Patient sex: M
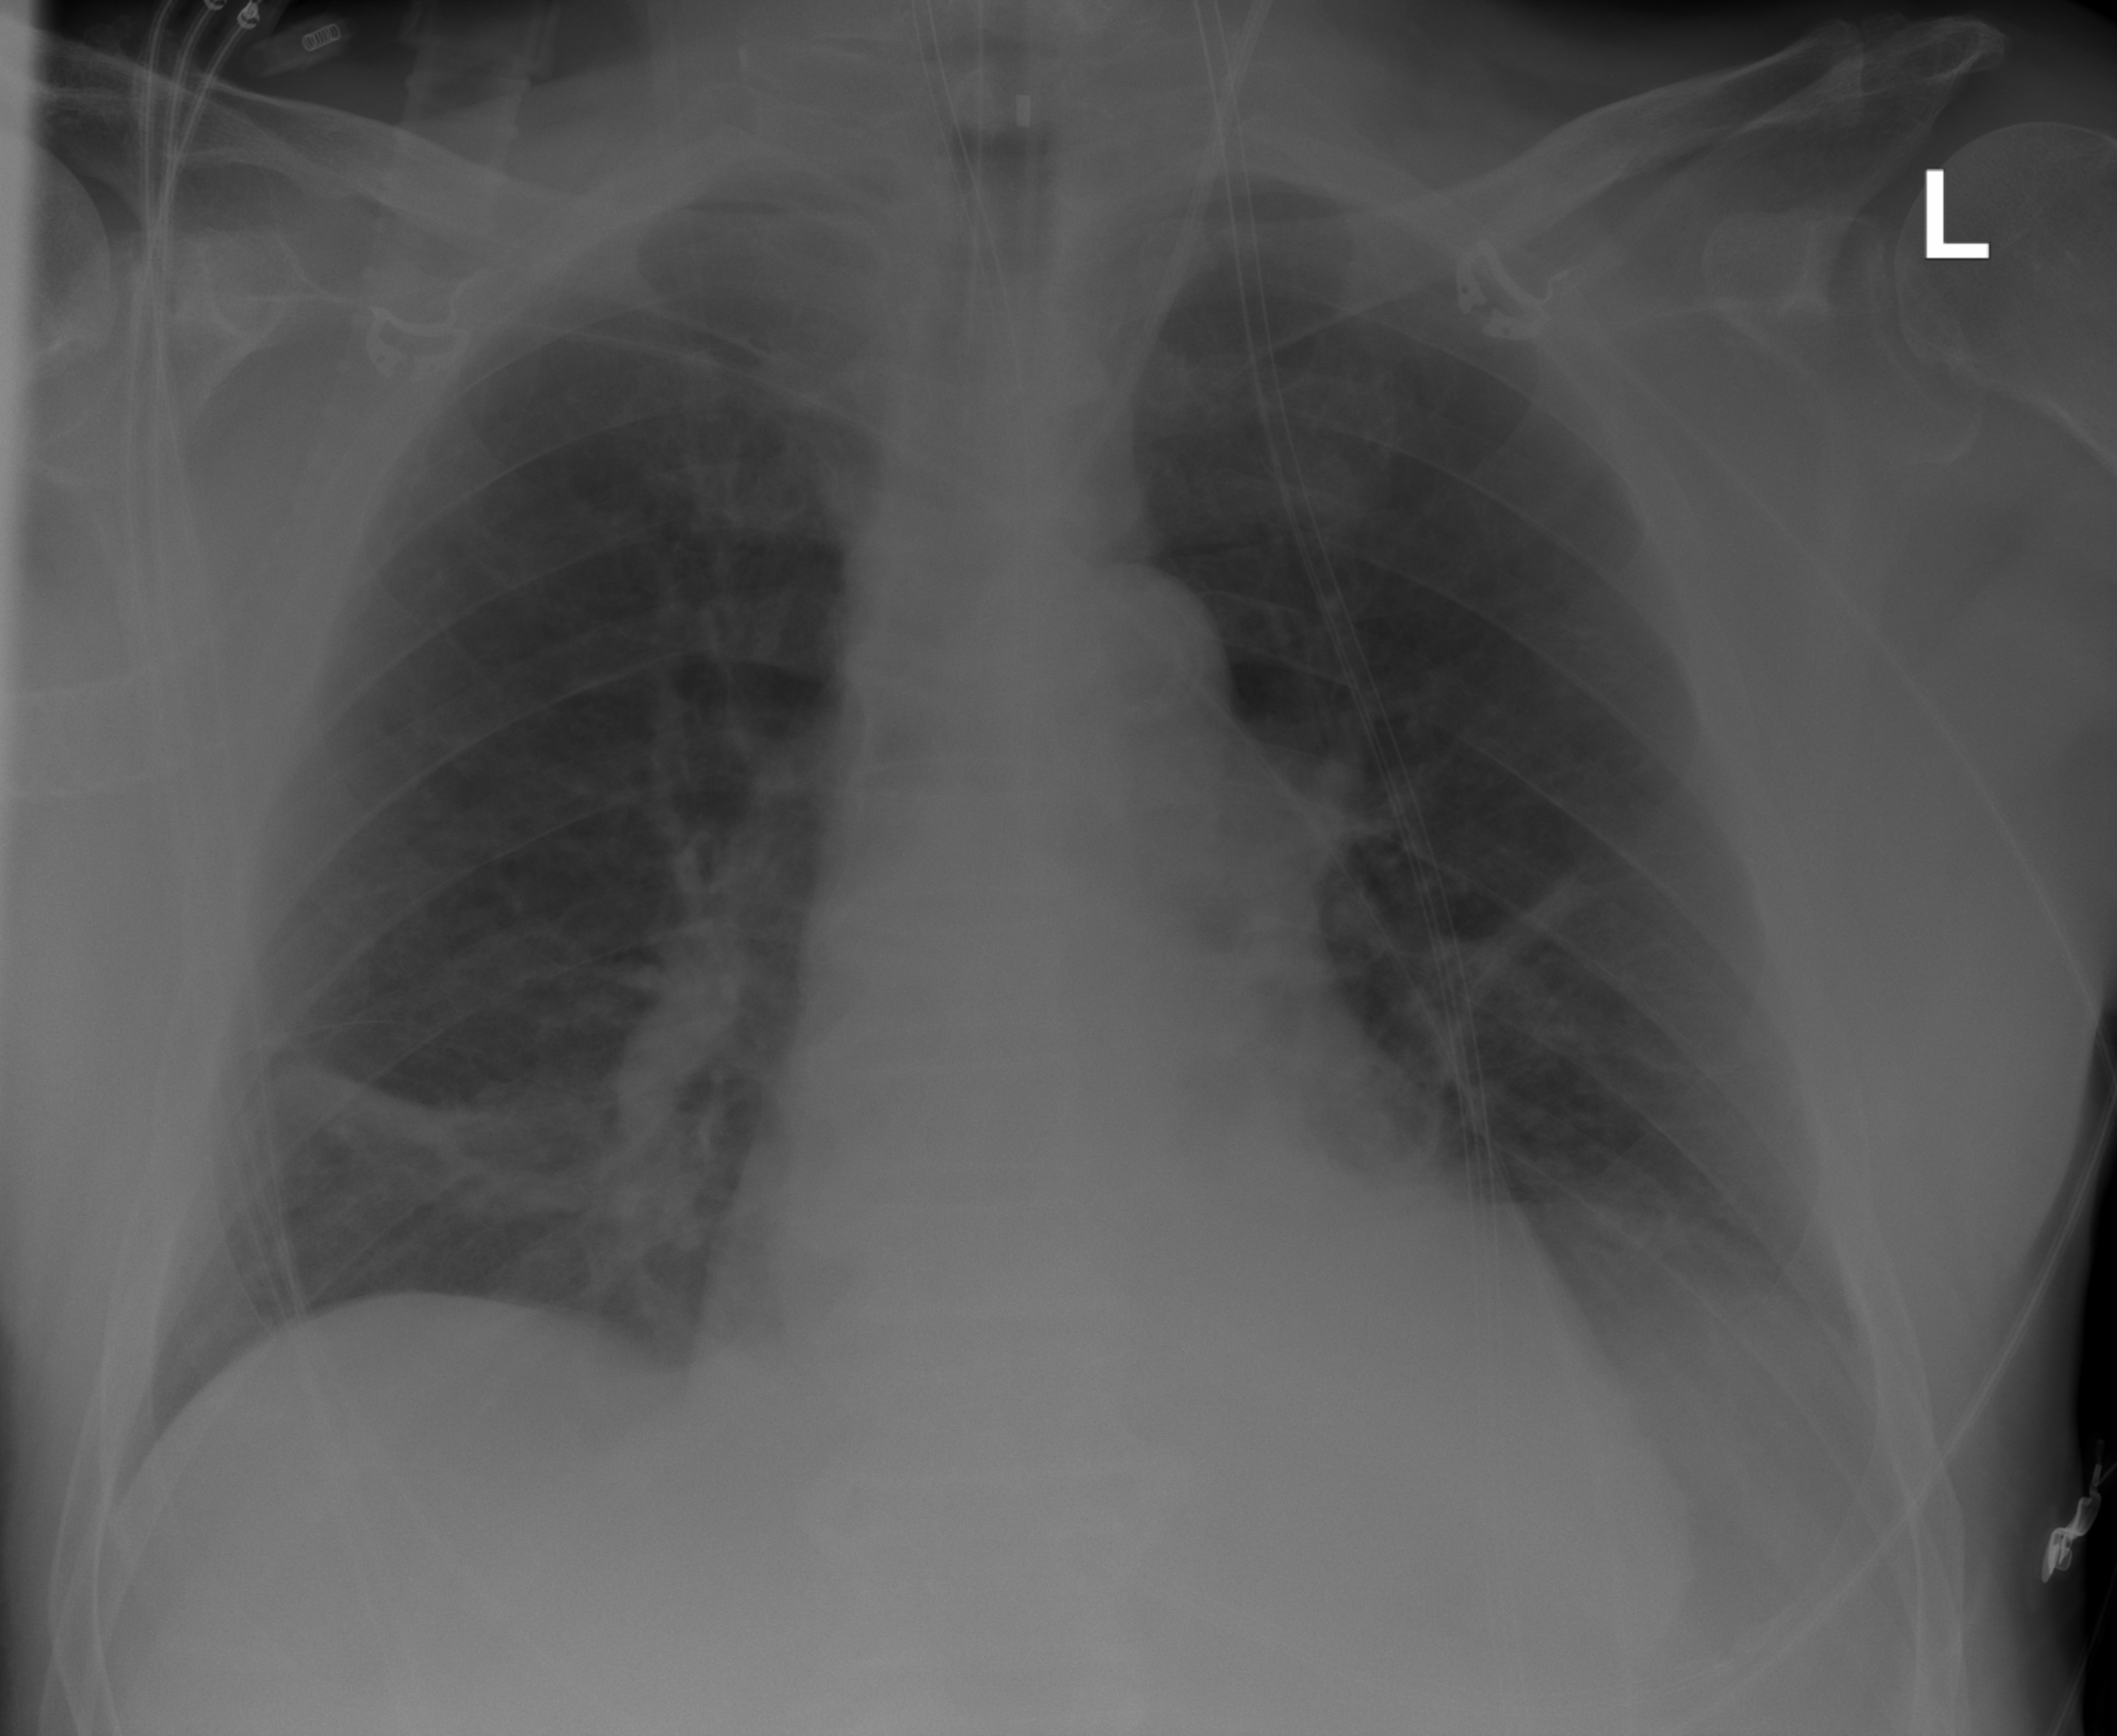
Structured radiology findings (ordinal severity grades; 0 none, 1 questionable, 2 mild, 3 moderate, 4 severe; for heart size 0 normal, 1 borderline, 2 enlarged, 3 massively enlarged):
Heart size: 0
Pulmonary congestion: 0
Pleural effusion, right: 0
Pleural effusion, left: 2
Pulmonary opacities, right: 0
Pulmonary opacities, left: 0
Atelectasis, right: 2
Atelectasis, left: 2